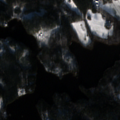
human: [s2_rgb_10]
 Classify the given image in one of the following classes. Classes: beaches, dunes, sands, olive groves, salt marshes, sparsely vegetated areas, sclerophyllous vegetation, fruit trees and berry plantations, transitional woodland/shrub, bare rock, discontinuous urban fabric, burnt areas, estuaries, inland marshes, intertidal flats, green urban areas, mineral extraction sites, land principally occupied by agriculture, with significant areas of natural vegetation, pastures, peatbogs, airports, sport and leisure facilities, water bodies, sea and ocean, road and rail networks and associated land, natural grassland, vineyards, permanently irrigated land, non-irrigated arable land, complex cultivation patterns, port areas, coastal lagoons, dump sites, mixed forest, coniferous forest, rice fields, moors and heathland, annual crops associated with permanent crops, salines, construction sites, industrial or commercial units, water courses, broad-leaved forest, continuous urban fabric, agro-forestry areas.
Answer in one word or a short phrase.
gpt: land principally occupied by agriculture, with significant areas of natural vegetation, coniferous forest, mixed forest, water bodies